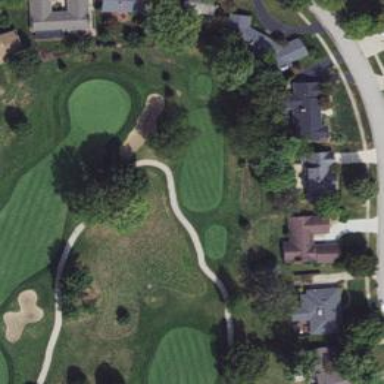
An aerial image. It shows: Footway that doubles as golf path.